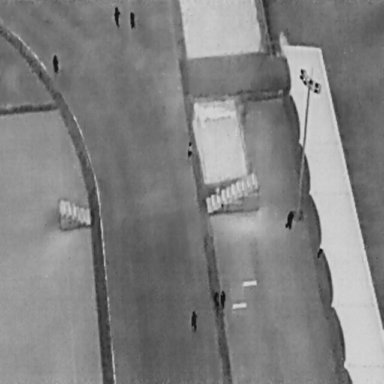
There are eight People in the infrared image.